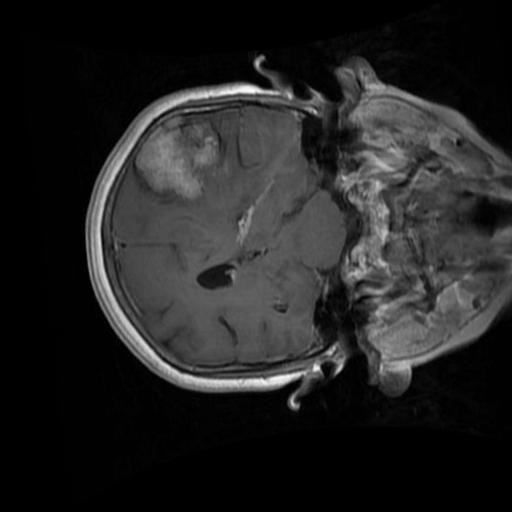
Label: brain_menin